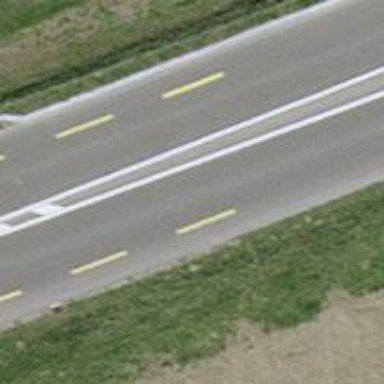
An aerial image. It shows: Primary highway with asphalt surface and lanes for cycling on both sides.